Interaction volume radius: 5 \u00c5
Interaction volume height: 25 \u00c5
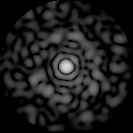
Disorder parameter: 0.8521